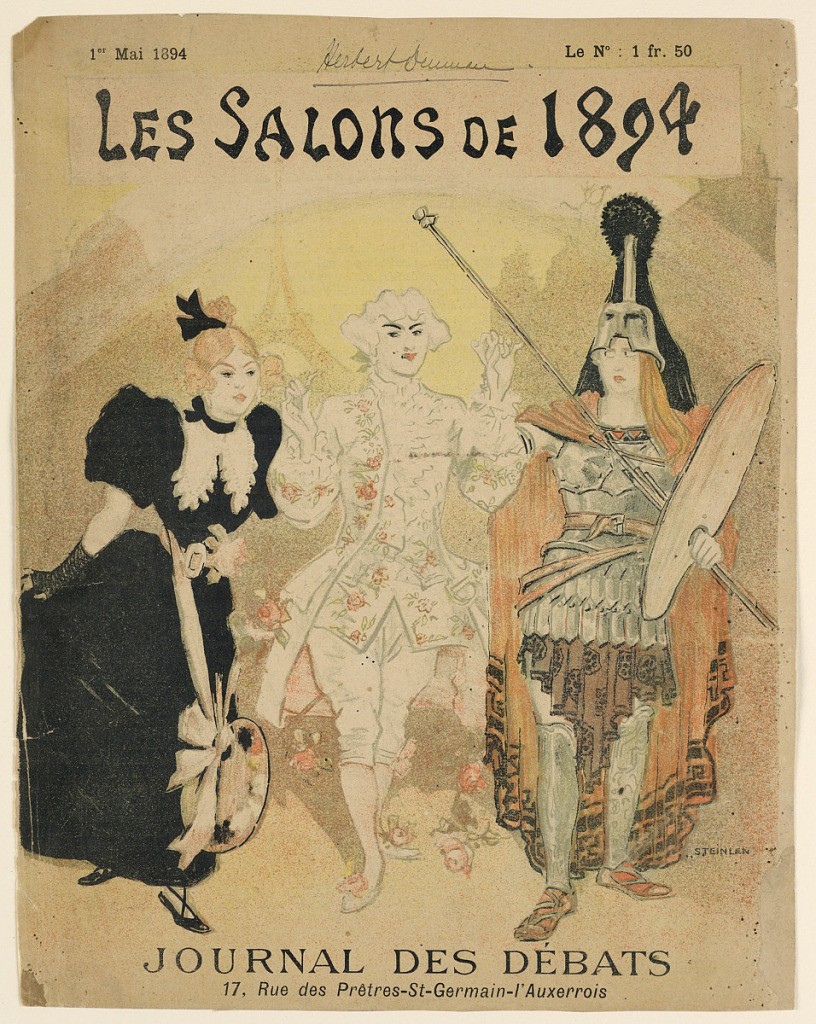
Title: Le Salon de 1894, cover Journal des Débats
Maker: Theophile- Alexandre Steinlen, French, b. Switzerland, 1859–1923
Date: May 1, 1894
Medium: Lithograph on white paper
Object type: Print
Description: Cover for Journal des Débats, May 1, 1894, showing a gentleman in 18th century dress strewing roses before a lady with a palette suspended from her sash and a man in armor holding palette and brushes.